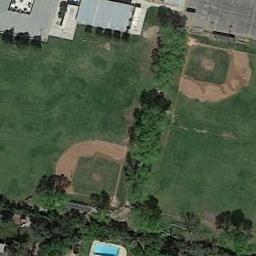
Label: baseball_diamond